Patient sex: M
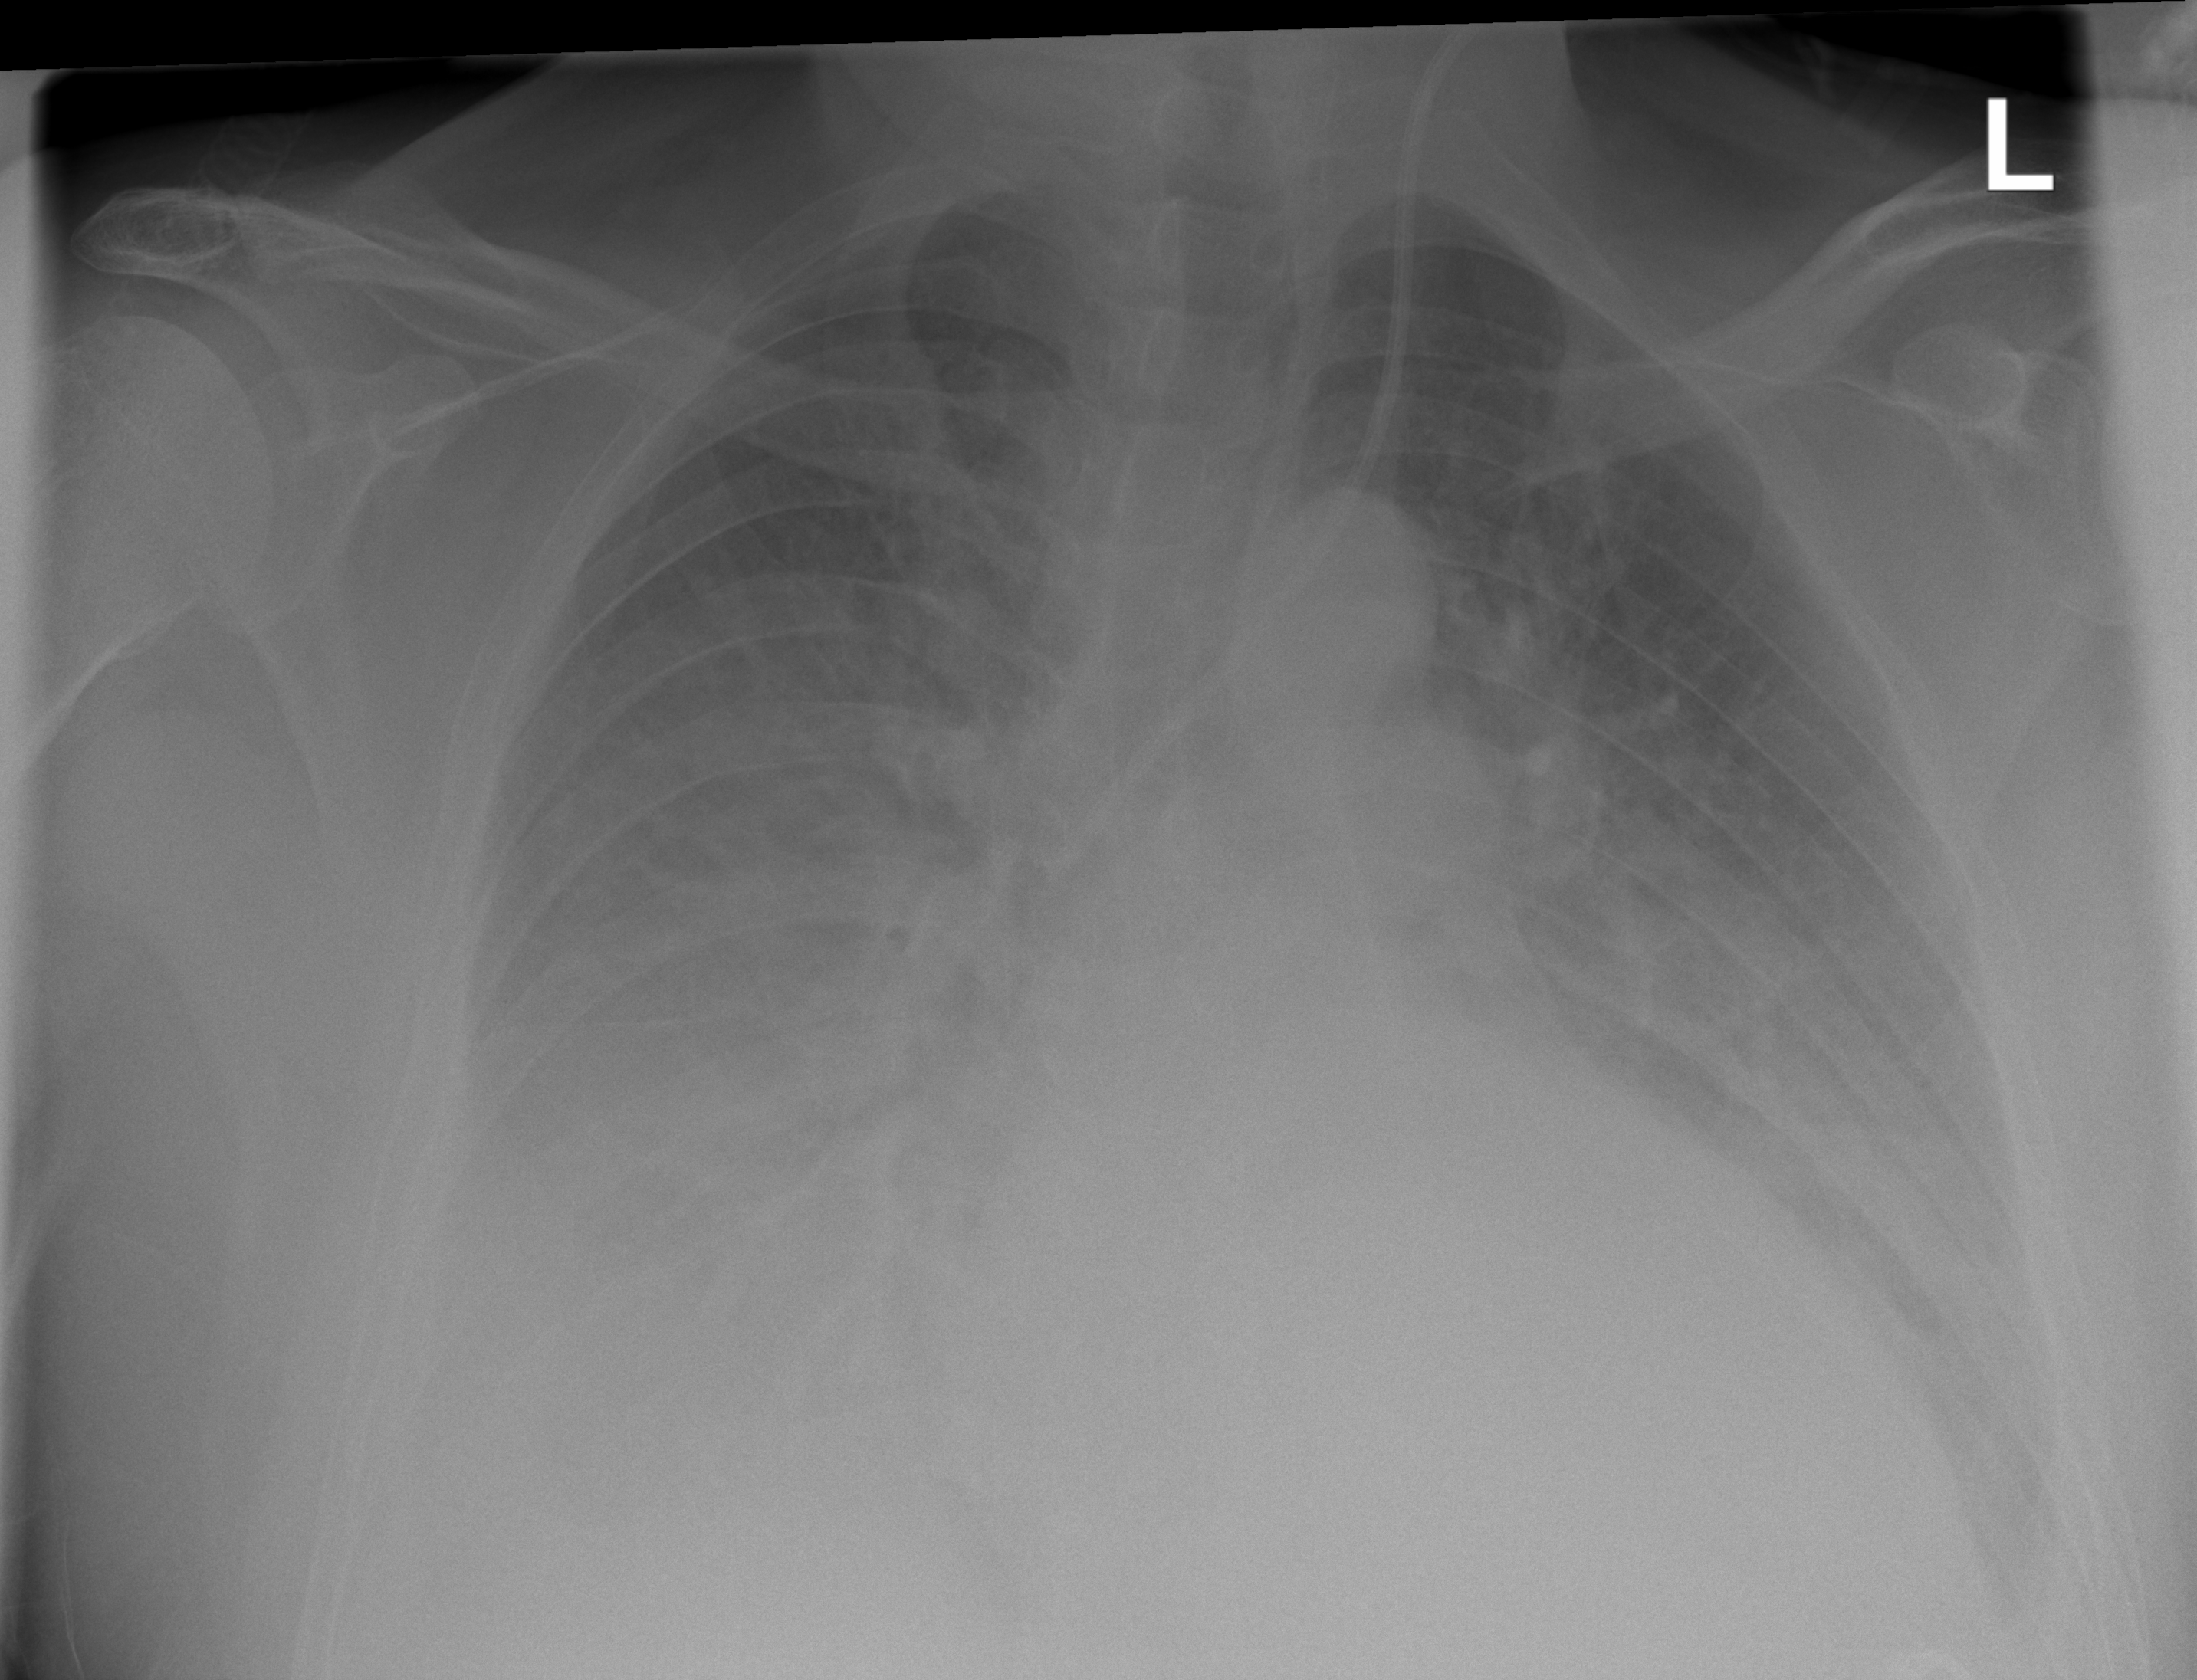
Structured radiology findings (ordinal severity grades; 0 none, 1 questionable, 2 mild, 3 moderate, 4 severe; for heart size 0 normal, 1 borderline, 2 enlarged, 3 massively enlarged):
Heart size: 2
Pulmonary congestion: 2
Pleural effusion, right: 3
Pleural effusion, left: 3
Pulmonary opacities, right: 3
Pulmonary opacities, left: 3
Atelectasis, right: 3
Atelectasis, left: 3